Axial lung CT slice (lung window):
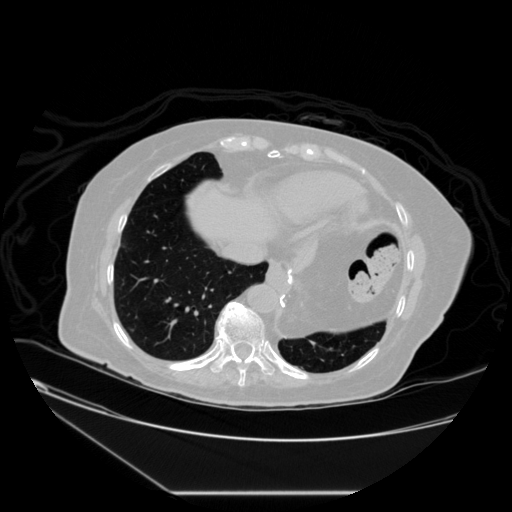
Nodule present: no